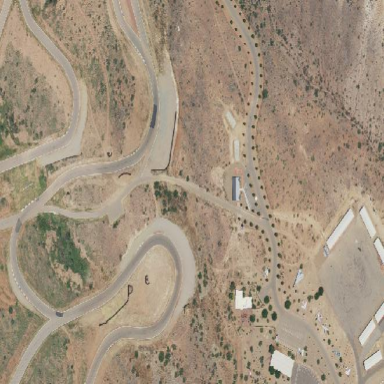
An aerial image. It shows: Raceway for motor sports.